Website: crate-barrel
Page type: customer-info-address
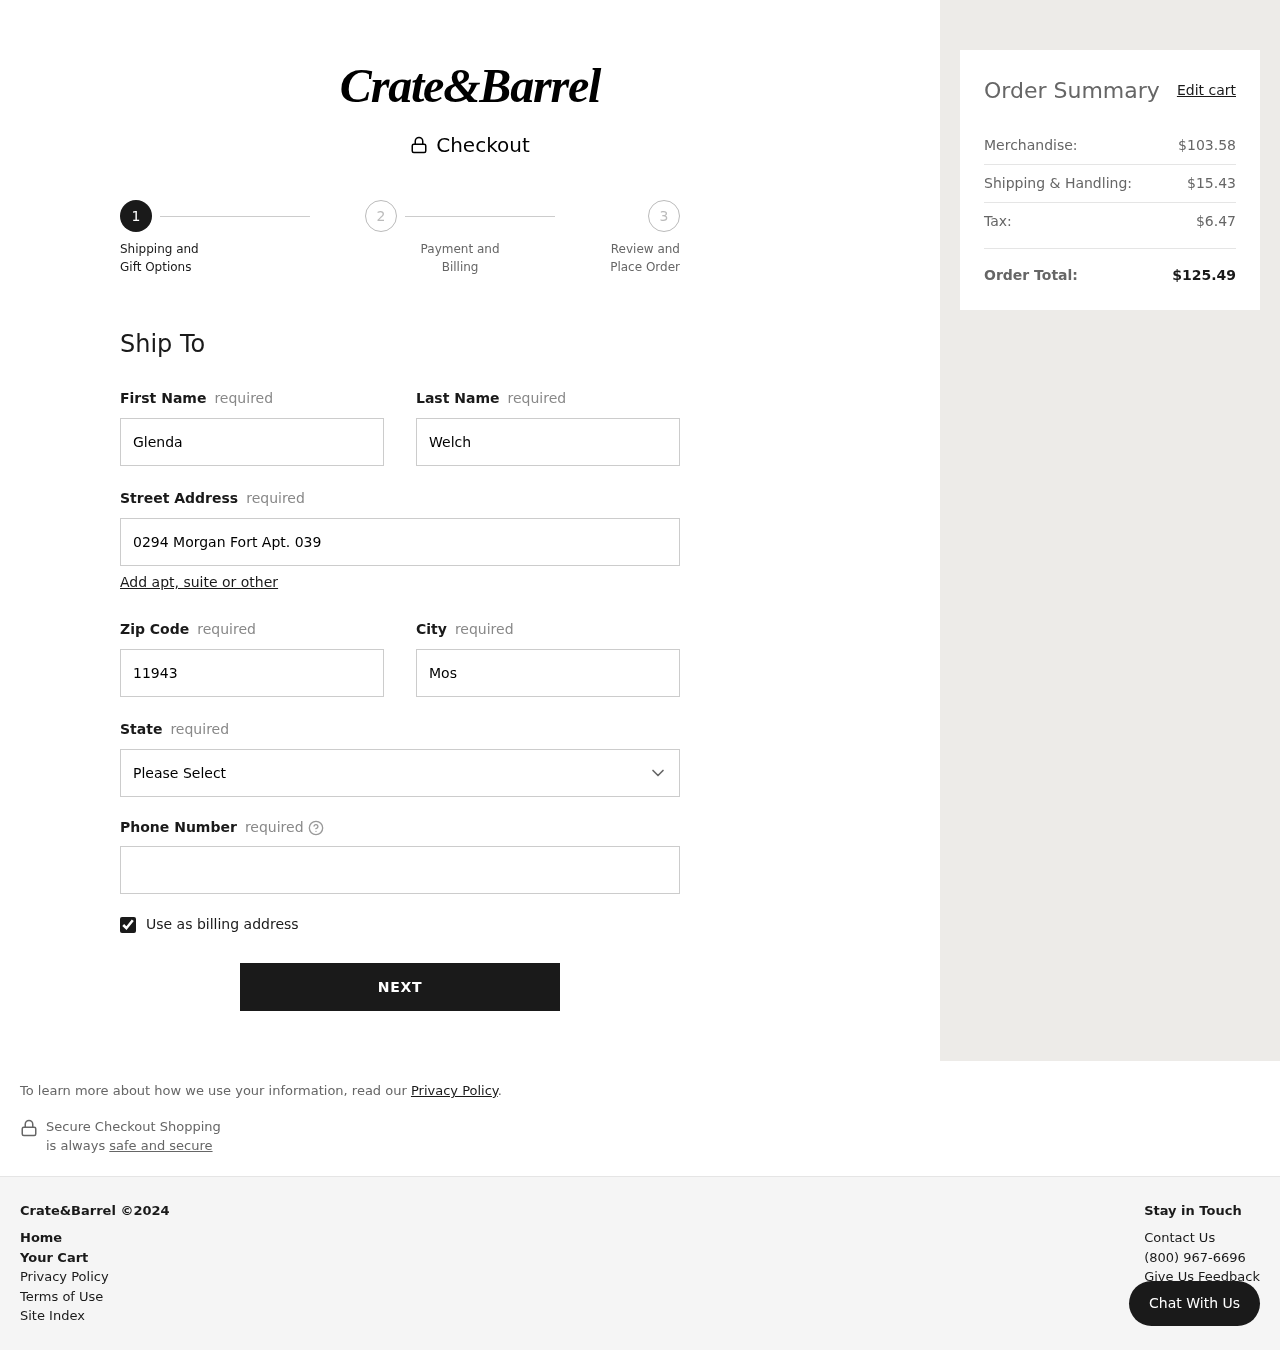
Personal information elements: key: PII_CITY
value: Mosleyville
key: PII_FIRSTNAME
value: Glenda
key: PII_LASTNAME
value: Welch
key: PII_PHONE
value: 3329246623
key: PII_POSTCODE
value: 11943
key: PII_STATE
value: New Mexico
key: PII_STREET
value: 0294 Morgan Fort Apt. 039
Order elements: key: ORDER_SUBTOTAL
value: $103.58
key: ORDER_SHIPPING_COST
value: $15.43
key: ORDER_TAX
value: $6.47
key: ORDER_TOTAL
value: $125.49